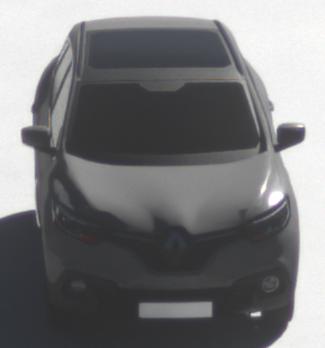
Make: Renault
Model: Kadjar ENERGY TCe 130
Detailed model: Kadjar
Model produced from: 2015/05
Model produced until: 2018/08
Doors: 5
Color: gray
Road condition: dry road
Daytime: morning or afternoon
Contrast: high contrast